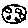
Label: moon